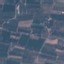
Label: PermanentCrop